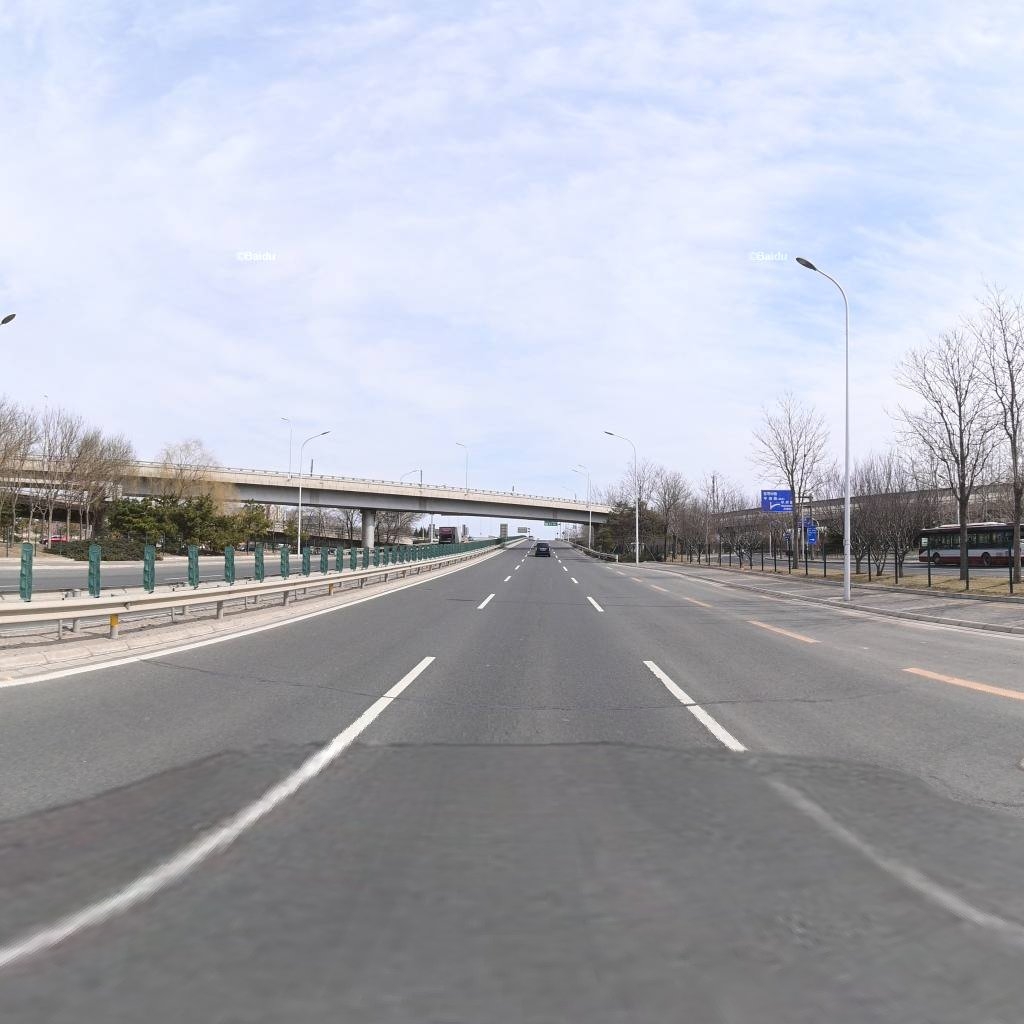
Region: Chaoyang
Road damage annotations: transverse patch, longitudinal patch